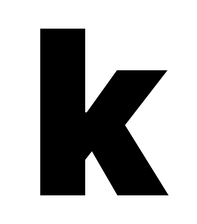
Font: Inter_Black